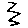
Label: zigzag